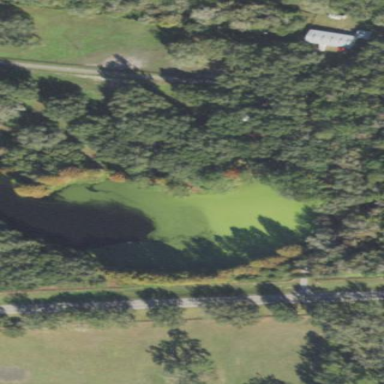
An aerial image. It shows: Lake with natural water.